Question: I'm currently creating a visualization of some objects on my project and I'm using the <URL> are shown completely and they hang off of the canvas element.
You can see the visualization here: <URL>
Drag around the graph until one of the nodes is partly off the screen and you'll see it. It is more obvious on the right/bottom sides.
Here is a picture of the problem: The black border is the canvas border.
How can I stop this from happening?

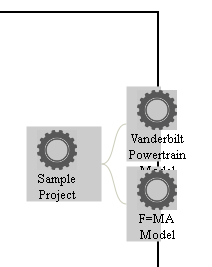
Answer: Try setting 'overflow: hidden' on the div with the ID 'infovis-canvaswidget'. It looks like the Canvas element is injected into it.